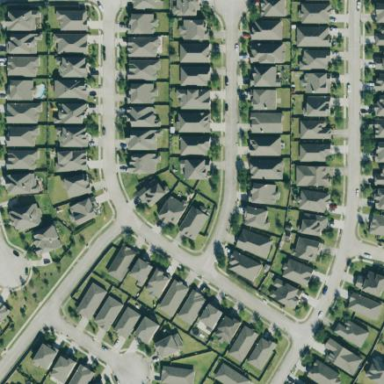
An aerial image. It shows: Residential neighbourhood.